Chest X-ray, AP view. Patient: 33 years old, sex F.
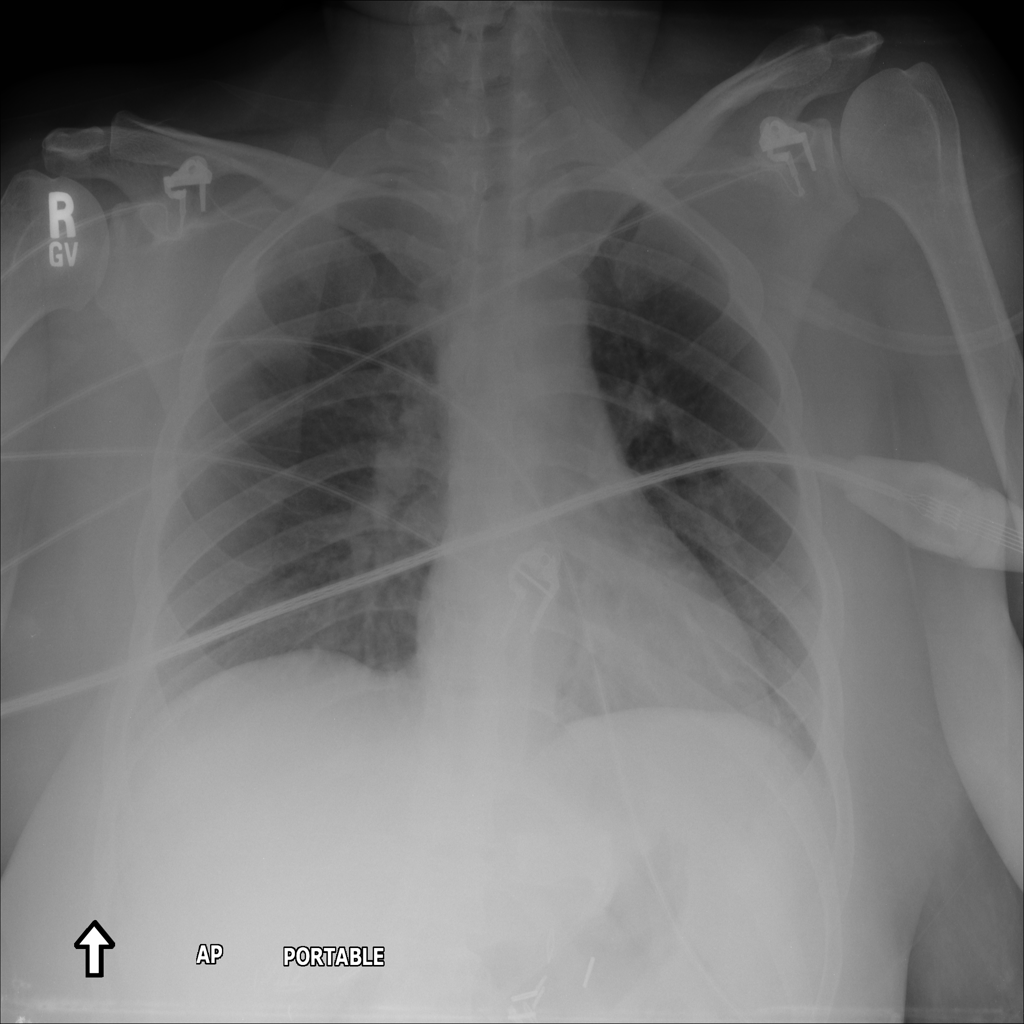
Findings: No Finding